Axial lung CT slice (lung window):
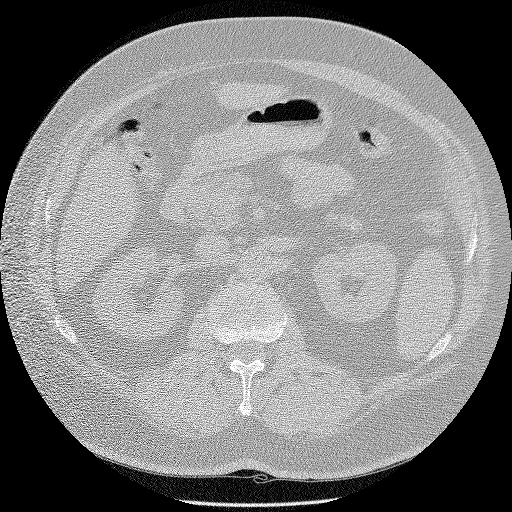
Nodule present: no